Question: I'm looking for an control or something like to About box <URL> in C#.
as in the pic:

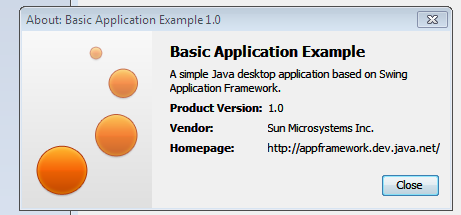
Answer: if you're using VS, choose in menu: 'project' > 'add new item' > 'about box' in visual studio installed templates.
and then:
'''
var aboutBox = new AboutBox1();
aboutBox.ShowDialog();
'''
I hope this help!